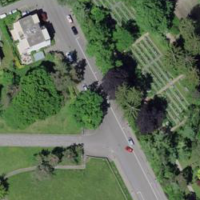
EUNIS habitat code: 53
Species observed at this site:
Corylus avellana